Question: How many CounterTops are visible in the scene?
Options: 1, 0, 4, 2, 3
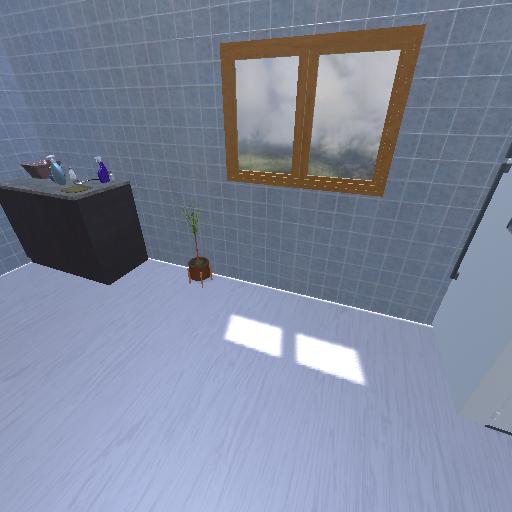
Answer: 1